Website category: sports
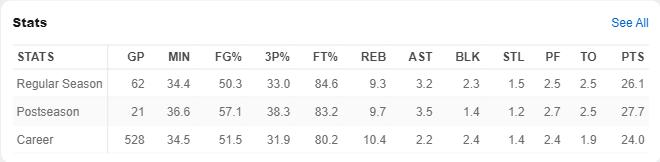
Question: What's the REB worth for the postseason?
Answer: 9.7

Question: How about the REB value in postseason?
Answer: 9.7

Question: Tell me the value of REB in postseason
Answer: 9.7

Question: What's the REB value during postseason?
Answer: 9.7

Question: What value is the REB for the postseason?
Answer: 9.7

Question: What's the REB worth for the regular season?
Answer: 9.3

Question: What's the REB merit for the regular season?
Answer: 9.3

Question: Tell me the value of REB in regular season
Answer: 9.3

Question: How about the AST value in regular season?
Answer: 3.2

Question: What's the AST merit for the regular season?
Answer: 3.2

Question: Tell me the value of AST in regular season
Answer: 3.2

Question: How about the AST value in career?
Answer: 2.2

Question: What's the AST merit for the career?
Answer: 2.2

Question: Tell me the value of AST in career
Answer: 2.2

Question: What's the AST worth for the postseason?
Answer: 3.5

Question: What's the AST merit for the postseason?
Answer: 3.5

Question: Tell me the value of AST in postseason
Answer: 3.5

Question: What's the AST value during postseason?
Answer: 3.5

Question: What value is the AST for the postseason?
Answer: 3.5

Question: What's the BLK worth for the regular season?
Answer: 2.3

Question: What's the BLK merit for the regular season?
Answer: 2.3

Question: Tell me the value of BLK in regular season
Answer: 2.3

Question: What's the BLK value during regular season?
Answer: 2.3

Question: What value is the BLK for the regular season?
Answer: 2.3

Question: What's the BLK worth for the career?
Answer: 2.4

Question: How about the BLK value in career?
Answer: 2.4

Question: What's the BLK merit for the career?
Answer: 2.4

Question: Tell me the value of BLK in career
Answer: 2.4

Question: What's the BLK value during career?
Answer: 2.4

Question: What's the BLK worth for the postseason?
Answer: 1.4

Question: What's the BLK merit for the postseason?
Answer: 1.4

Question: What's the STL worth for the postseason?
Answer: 1.2

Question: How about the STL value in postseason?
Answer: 1.2

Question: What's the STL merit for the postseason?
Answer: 1.2

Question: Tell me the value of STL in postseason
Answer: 1.2

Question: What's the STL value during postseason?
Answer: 1.2

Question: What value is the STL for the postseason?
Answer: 1.2

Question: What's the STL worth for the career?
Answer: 1.4

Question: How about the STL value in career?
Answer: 1.4

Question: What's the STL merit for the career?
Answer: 1.4

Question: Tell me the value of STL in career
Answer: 1.4

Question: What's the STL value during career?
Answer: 1.4

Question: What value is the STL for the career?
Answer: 1.4

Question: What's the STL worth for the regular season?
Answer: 1.5

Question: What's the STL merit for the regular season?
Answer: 1.5

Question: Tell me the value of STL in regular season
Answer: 1.5

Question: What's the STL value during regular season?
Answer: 1.5

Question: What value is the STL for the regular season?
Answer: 1.5

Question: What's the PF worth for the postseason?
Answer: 2.7

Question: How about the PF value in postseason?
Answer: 2.7

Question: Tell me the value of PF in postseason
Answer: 2.7

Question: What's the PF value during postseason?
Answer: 2.7

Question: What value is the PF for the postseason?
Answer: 2.7

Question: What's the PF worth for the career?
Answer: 2.4

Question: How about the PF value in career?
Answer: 2.4

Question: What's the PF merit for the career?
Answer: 2.4

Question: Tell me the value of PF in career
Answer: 2.4

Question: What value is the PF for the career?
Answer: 2.4

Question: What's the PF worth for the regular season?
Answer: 2.5

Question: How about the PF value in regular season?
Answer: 2.5

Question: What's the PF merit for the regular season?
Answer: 2.5

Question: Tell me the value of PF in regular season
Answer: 2.5

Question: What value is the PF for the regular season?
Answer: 2.5

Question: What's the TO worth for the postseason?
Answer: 2.5